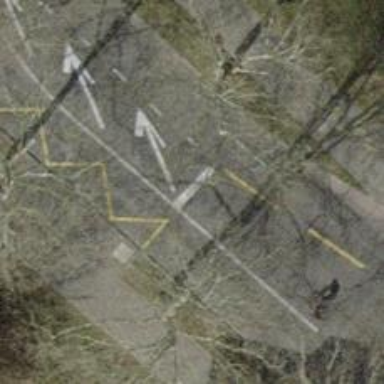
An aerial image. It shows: Bus stop with designated stop position for public transport.